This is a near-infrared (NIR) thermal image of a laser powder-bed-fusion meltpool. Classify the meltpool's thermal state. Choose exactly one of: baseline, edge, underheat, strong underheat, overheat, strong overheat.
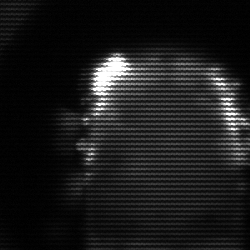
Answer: baseline